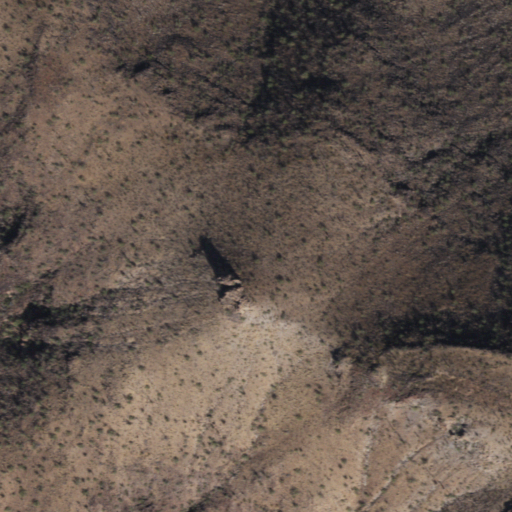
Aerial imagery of mountain in Arizona named Gakolik Mountains containing only shrub